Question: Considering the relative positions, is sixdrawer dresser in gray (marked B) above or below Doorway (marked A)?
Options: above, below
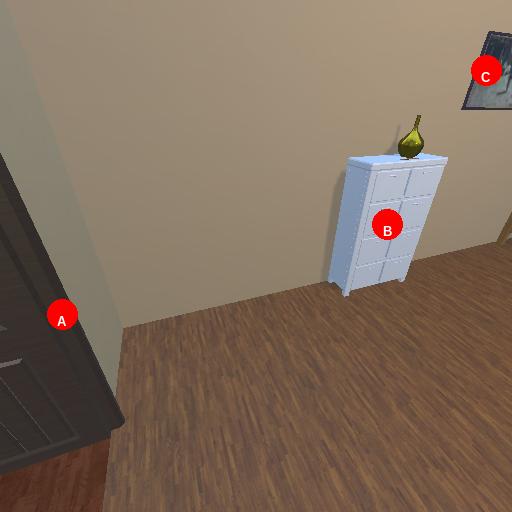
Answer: above